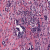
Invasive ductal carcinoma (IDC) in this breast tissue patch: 1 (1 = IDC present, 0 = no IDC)